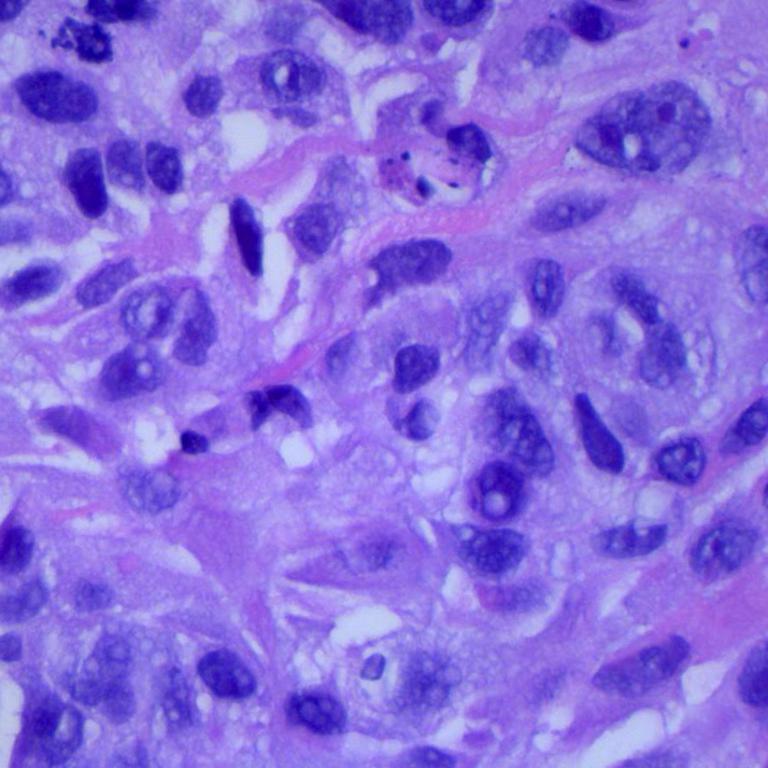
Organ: lung
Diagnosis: squamous carcinomas